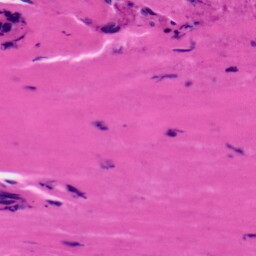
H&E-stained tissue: Tonsil